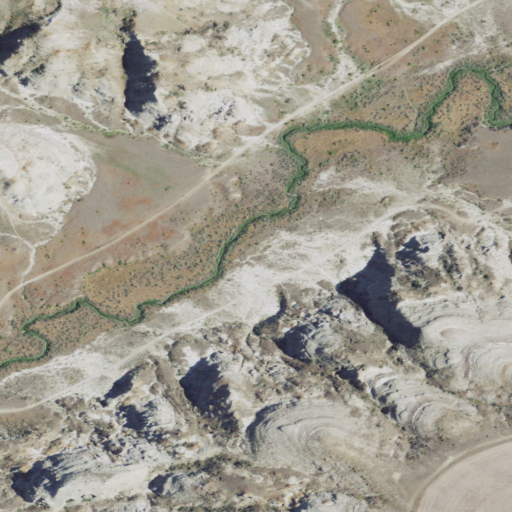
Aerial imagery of valley in Montana named Cottonwood Coulee containing grassland, shrub, and cultivated crops